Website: bh-photo
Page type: customer-info-address
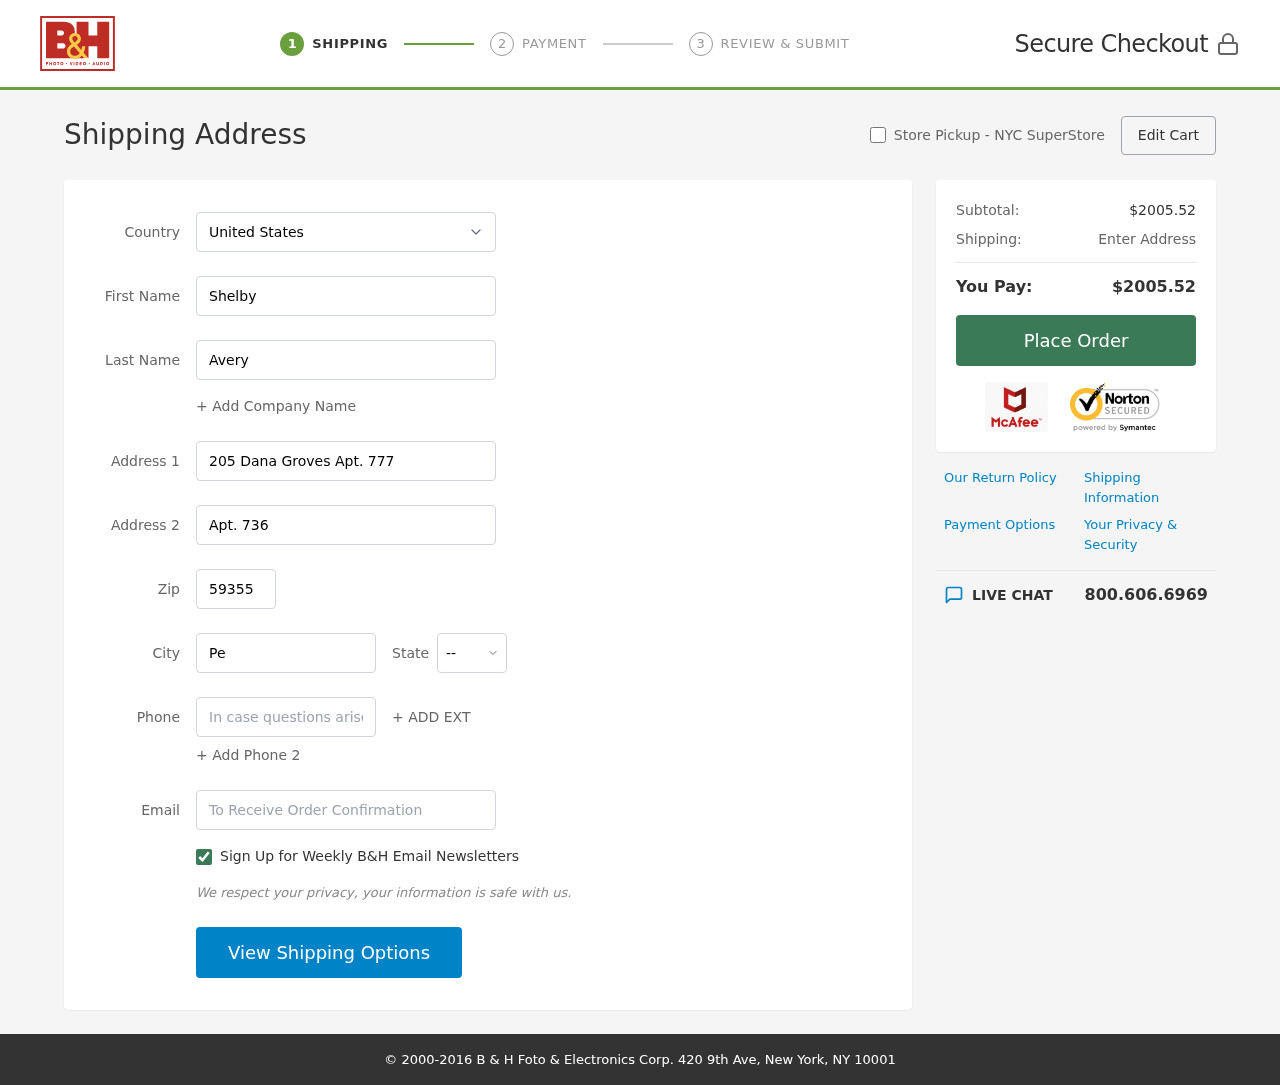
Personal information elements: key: PII_CITY
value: Peterton
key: PII_COUNTRY
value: United States
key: PII_EMAIL
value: shelby.avery@hotmail.com
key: PII_FIRSTNAME
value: Shelby
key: PII_LASTNAME
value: Avery
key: PII_PHONE
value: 3745620258
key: PII_POSTCODE
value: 59355
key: PII_STATE_ABBR
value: VT
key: PII_STREET
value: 205 Dana Groves Apt. 777
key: PII_STREET2
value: Apt. 736
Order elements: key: ORDER_SUBTOTAL
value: $2005.52
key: ORDER_TOTAL
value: $2005.52